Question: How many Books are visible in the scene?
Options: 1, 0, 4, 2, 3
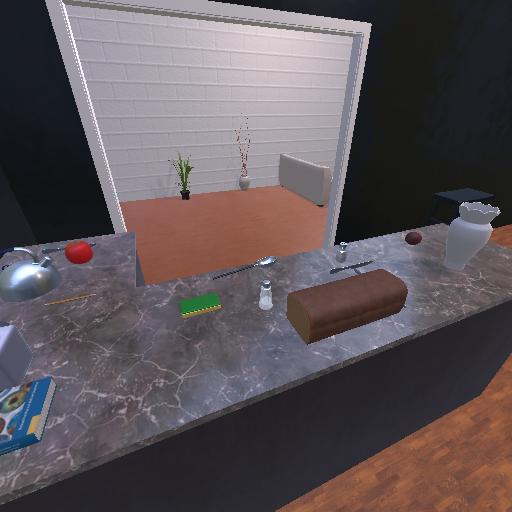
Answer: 1